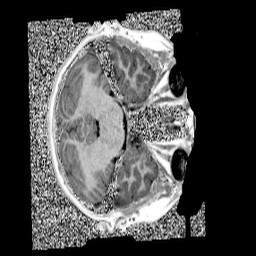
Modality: UNIT1
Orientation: axial
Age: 11
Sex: female
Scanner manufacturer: siemens
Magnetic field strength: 3 T
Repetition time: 4 s
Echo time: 0.00299 s